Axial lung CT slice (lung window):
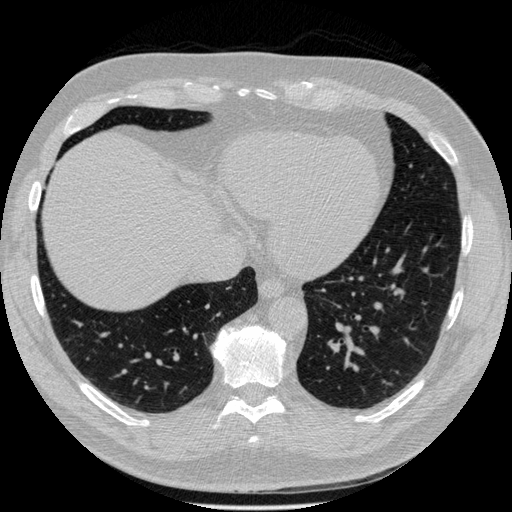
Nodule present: no